Question: I'm developing a BlackBerry application which uses table row manager to create a table view. In my application I added bitmap fields as row backgrounds, and then the default blue color of field highlighting was gone. I read some answers in stackoverflow and implemented this code to try to make it highlight in the default color:
'''
//Adds background image
final Bitmap bck;
bck = Bitmap.getBitmapResource("inner-back-stripe.jpg");
BitmapField backgrnd = new BitmapField(bck,BitmapField.FOCUSABLE){
protected void drawFocus(Graphics graphics, boolean on)
{
setSpace(5, 5);
super.drawFocus(graphics, on);
}
};
'''
but still having the same problem, rows are not highlighted, only texts changes to white color when scrolling.
Sample row background:

Here I paste whole code that I have used
'''
public class LeaveDetails extends ListField implements ListFieldCallback {
TableRowManager row;
Vector rows;
private String[] arrdNames = {"Udith","Mohammadu","Rajaram","David"};
private String[] arrDate = {"12-Jan-2013","17-Feb-2013","20-Mar-2013","14-May-2013"};
private String[] arrType = {"Medical Leave","Annual Leave","Medical Leave","Annual Leave"};
private int[] arrCount = {3,5,2,6};
public LeaveDetails(){
super(0, ListField.MULTI_SELECT);
setRowHeight(100);
setEmptyString("", DrawStyle.HCENTER);
setCallback(this);
rows = new Vector();
for (int x = 0; x < 4; x++) {
row = new TableRowManager();
//Adds background image
final Bitmap bck;
bck = Bitmap.getBitmapResource("inner-back-stripe.jpg");
BitmapField backgrnd = new BitmapField(bck,BitmapField.FOCUSABLE){
protected void drawFocus(Graphics graphics, boolean on)
{
setSpace(5, 5);
super.drawFocus(graphics, on);
}
};
row.add(backgrnd);
//BitmapField backgrnd = new BitmapField(Bitmap.getBitmapResource("inner-back-stripe.jpg"),Field.FOCUSABLE);
//row.add(backgrnd); //Field 0
//Adds names
LabelField lfName = new LabelField(String.valueOf(arrdNames[x]),FIELD_HCENTER);
lfName.setFont(lfName.getFont().derive(Font.BOLD,30));
row.add(lfName);//Field 1
//Adds date
LabelField date = new LabelField("Applied on : "+arrDate[x]);
row.add(date);//Field 2
//Adds type
LabelField type = new LabelField("Leave type : "+arrType[x]);
row.add(type);//Field 3
//Adds duration in numbers
LabelField lfCountNotifications = new LabelField(String.valueOf(arrCount[x]),FIELD_HCENTER);
lfCountNotifications.setFont(lfCountNotifications.getFont().derive(Font.BOLD,72));
row.add(lfCountNotifications);//Field 4
//Adds word "Duration"
LabelField lfNewNotification = new LabelField("Duration/Days",Field.FIELD_HCENTER);
lfNewNotification.setFont(lfNewNotification.getFont().derive(Font.GEORGIAN_SCRIPT,30));
row.add(lfNewNotification);//Field 5
//Adds right arrow image
BitmapField showMore = new BitmapField(Bitmap.getBitmapResource("more.png"));
row.add(showMore);//Field 6
//Adds rows to the table
rows.addElement(row);
}//End of the for loop
setSize(rows.size());
}
// ListFieldCallback Implementation
public void drawListRow(ListField listField, Graphics g, int index, int y,int width) {
LeaveDetails list = (LeaveDetails) listField;
TableRowManager rowManager = (TableRowManager) list.rows.elementAt(index);
rowManager.drawRow(g, 0, y, width, list.getRowHeight());
}
//Tracks field click event
protected boolean trackwheelClick(int status, int time)
{
int index = getSelectedIndex();
switch (index) {
case 0: Dialog.inform(index+" Clicked");
break;
case 1: Dialog.inform(index+" Clicked");
break;
case 2: Dialog.inform(index+" Clicked");
break;
case 3: Dialog.inform(index+" Clicked");
break;
default: Dialog.inform("Error!");
break;
}
return true;
}
private class TableRowManager extends Manager {
public TableRowManager() {
super(0);
}
// Causes the fields within this row manager to be layed out then
// painted.
public void drawRow(Graphics g, int x, int y, int width, int height) {
// Arrange the cell fields within this row manager.
layout(width, height);
// Place this row manager within its enclosing list.
setPosition(x, y);
// Apply a translating/clipping transformation to the graphics
// context so that this row paints in the right area.
g.pushRegion(getExtent());
// Paint this manager's controlled fields.
subpaint(g);
// Restore the graphics context.
g.popContext();
}
// Arrages this manager's controlled fields from left to right within
// the enclosing table's columns.
protected void sublayout(int width, int height) {
// set the size and position of each field.
int fontHeight = Font.getDefault().getHeight();
int preferredWidth = getPreferredWidth();
//Field background image
Field field = getField(0);
layoutChild(field, 640, 166);
setPositionChild(field, 0, 0);
// Name
field = getField(1);
layoutChild(field, 640, fontHeight+4);
setPositionChild(field, 0, 5);
// Date
field = getField(2);
layoutChild(field, 500, fontHeight+4);
setPositionChild(field, 0, 30);
//Type
field = getField(3);
layoutChild(field, 500, fontHeight+1);
setPositionChild(field, 0, 60/*fontHeight+6*/);
//Duration number
field = getField(4);
layoutChild(field, 100, 100);
setPositionChild(field, 450, 5);
//"Duration" word
field = getField(5);
layoutChild(field, 300, 100);
setPositionChild(field, 400, 62);
//More image
field = getField(6);
layoutChild(field, 100, 100);
setPositionChild(field, 575, 20);
setExtent(preferredWidth, getPreferredHeight());
}
// The preferred width of a row is defined by the list renderer.
public int getPreferredWidth() {
return 640;
}
// The preferred height of a row is the "row height" as defined in the
// enclosing list.
public int getPreferredHeight() {
return getRowHeight();
}
}
public Object get(ListField listField, int index) {
return null;
}
public int getPreferredWidth(ListField listField) {
return 0;
}
public int indexOfList(ListField listField, String prefix, int start) {
return 0;
}
}
'''
Does any body have an idea what happened here? I want make it to highlight in default blue color. I'm very much new to BlackBerry.
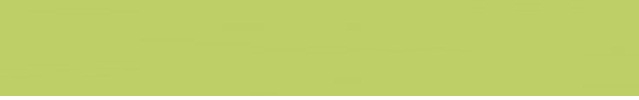
Answer: I think the problem here has to do with the fact that your code uses a 'BitmapField' to produce a background. I would suggest a couple other ways to do it, that will fix your row focus problem.
## 1. If The Background Must Be A Bitmap
Sometimes, this is necessary. If you have a complicated background design, or special gradient, you may need a background image. For that, I would still remove your 'BitmapField'. So, remove this code:
'''
final Bitmap bck;
bck = Bitmap.getBitmapResource("inner-back-stripe.jpg");
BitmapField backgrnd = new BitmapField(bck,BitmapField.FOCUSABLE){
'''
do not call 'add(backgrnd)', and then in your 'sublayout()' method, remove this:
'''
Field field = getField(0);
layoutChild(field, 640, 166);
setPositionChild(field, 0, 0);
'''
and finally, remember to change the field index values in the 'sublayout()' method that lays out the other fields (index 1-6 -> 0-5).
Then, create your bitmap background with one extra line of code in your list's constructor:
'''
public LeaveDetails(){
super(0, ListField.MULTI_SELECT);
setRowHeight(100);
setEmptyString("", DrawStyle.HCENTER);
setCallback(this);
setBackground(BackgroundFactory.createBitmapBackground(Bitmap.getBitmapResource("inner-back-stripe.jpg")));
'''
Now, that will create a background for the entire 'ListField', not just one row. But, in your case, that should work, as your background is just a solid green color.
## 2. Avoiding Bitmaps Completely
In your situation, I would not recommend a bitmap at all. You're using extra space in your app, and probably hurting performance (slightly) by using a bitmap, when all you want is a solid color background. So, remove the code I told you to remove above, and instead of the 'setBackground()' call I showed in the last code snippet, use this:
'''
public LeaveDetails(){
super(0, ListField.MULTI_SELECT);
setRowHeight(100);
setEmptyString("", DrawStyle.HCENTER);
setCallback(this);
setBackground(BackgroundFactory.createSolidBackground(0xBDCE66));
'''
'0xBDCE66' looks like the hex color code for the green you showed in your question.
## Row Separators
In your original question, you also showed white separator bars between the rows. My first two solutions won't give you that. But, you can add separators easily to either, by adding a few lines to the 'drawListRow()' method:
'''
public void drawListRow(ListField listField, Graphics g, int index, int y,int width) {
LeaveDetails list = (LeaveDetails) listField;
TableRowManager rowManager = (TableRowManager) list.rows
.elementAt(index);
rowManager.drawRow(g, 0, y, width, list.getRowHeight());
// draw a separator of a given color (e.g. white)
int oldColor = g.getColor();
g.setColor(Color.WHITE);
int h = getRowHeight();
//g.drawLine(0, y+h-1, width, y+h-1); // for 1 pixel thick line
g.fillRect(0, y+h-3, width, 3); // for 3 pixel thick "line"
g.setColor(oldColor);
}
'''
## Results

the right side of each row is hidden because I tested this on a 360px wide screen, and your code hard-codes field locations. So, they're off the right side of the screen. This has nothing to do with the focus highlighting problem, though.